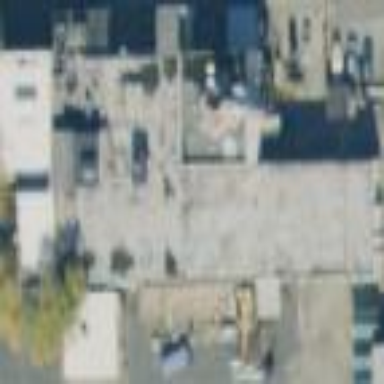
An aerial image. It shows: Building.